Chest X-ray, AP view. Patient: 47 years old, sex M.
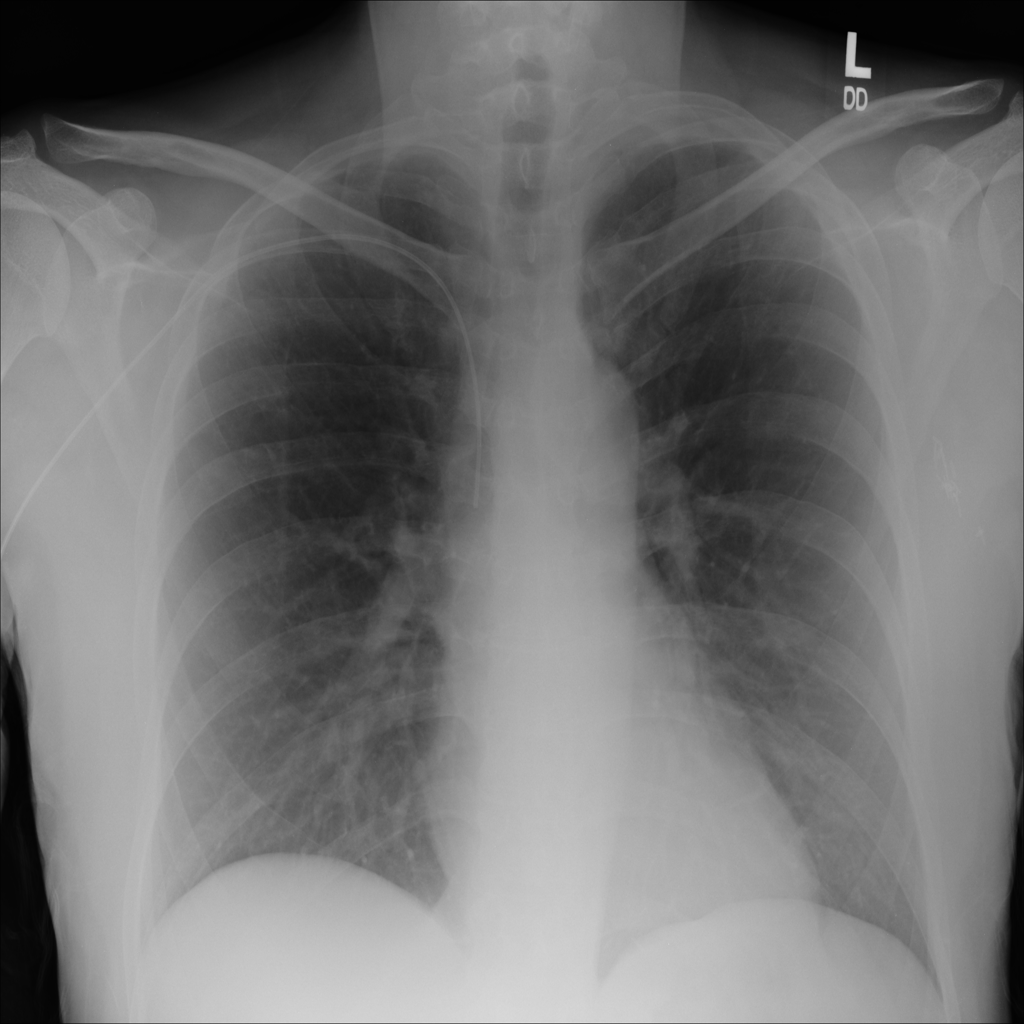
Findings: No Finding